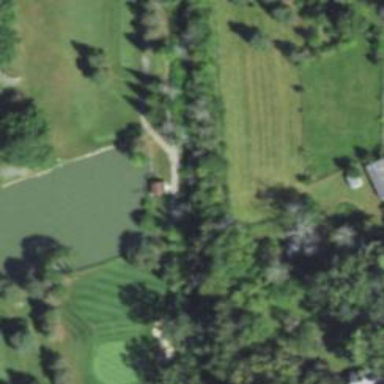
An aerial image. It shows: Pathway for golfing.